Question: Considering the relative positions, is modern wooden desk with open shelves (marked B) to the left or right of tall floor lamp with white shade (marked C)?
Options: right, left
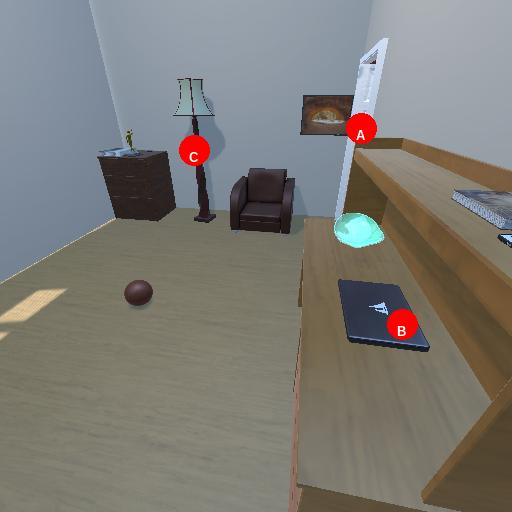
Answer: right